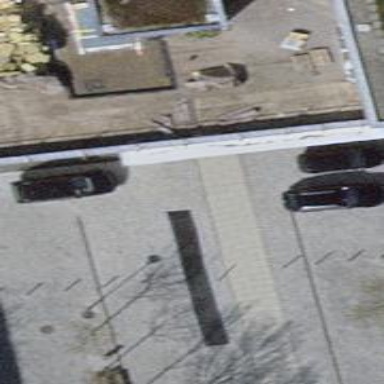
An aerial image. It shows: Footway surfaced with paving stones.